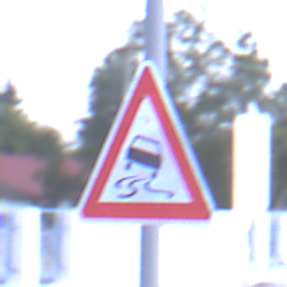
Verkehrszeichen: SchleuderOderRutschgefahr
Umgebung: Outdoor, Suburban
Tageszeit: SunriseSunset
Wetter: PartlyCloudy
Licht: Natural
Jahreszeit: NotSpecified
Kontrast: LowContrast